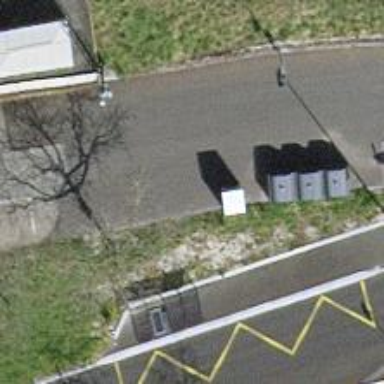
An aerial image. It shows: Recycling container in the area designated for recycling.